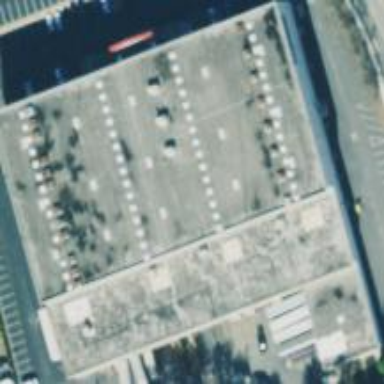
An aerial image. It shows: Warehouse.